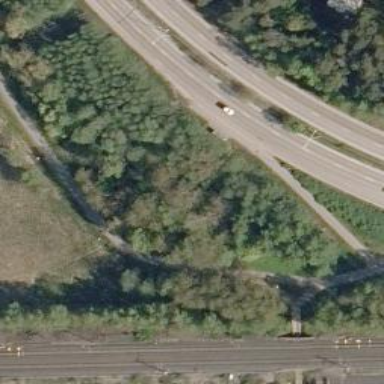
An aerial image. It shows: Fallen tree obstructing the path.